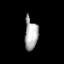
Tissue: prostate
Cell type: T cells
Senescence score: 0.1776
Nuclear area (px): 410
Mean DAPI intensity: 168.702